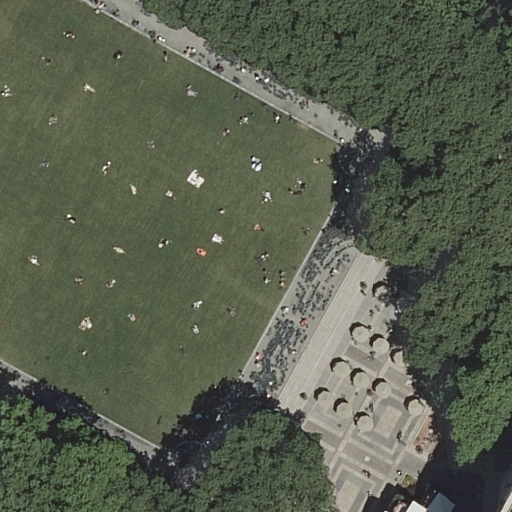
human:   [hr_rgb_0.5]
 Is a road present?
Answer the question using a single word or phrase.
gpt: yes

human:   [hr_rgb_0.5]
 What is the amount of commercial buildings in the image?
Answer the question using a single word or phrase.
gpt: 0

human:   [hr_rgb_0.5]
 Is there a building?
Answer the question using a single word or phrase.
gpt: yes

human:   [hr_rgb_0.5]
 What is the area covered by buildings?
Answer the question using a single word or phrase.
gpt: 5572m2

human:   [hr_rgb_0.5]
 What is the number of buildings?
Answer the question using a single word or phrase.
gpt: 1

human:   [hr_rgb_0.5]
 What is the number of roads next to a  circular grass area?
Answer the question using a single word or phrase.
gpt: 0

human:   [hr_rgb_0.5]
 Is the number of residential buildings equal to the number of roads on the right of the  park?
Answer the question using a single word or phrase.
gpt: no

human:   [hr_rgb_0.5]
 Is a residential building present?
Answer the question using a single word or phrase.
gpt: no

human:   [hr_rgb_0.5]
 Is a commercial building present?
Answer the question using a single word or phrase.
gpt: no

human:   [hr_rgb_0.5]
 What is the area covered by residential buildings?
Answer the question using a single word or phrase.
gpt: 0m2

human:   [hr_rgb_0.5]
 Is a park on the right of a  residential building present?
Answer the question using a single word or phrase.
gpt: no

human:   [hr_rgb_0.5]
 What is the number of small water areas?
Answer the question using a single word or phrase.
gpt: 0

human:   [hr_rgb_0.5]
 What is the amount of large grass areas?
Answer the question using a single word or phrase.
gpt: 0

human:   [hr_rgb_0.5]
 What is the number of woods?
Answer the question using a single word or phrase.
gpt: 2

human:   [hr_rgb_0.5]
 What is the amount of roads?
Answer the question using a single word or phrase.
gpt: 3

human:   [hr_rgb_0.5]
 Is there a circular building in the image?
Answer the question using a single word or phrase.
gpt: no

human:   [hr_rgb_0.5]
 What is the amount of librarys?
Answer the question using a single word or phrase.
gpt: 1

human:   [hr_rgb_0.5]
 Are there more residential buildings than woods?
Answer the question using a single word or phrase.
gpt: no

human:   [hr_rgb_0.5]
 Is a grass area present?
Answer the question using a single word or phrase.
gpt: yes

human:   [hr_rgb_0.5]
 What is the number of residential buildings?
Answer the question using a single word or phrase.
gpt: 0

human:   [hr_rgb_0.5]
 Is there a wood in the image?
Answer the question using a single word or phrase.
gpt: yes

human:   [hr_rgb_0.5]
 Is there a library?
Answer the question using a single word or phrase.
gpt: yes

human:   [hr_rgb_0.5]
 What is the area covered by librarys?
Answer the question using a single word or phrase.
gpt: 5572m2

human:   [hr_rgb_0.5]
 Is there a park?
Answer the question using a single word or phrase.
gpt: yes

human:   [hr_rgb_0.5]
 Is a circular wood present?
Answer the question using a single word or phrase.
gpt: no

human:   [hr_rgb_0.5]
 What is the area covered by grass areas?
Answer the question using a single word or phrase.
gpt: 66m2

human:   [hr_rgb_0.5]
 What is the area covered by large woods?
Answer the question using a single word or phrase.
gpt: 5212m2

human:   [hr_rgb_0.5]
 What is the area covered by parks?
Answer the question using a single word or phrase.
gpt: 4621m2

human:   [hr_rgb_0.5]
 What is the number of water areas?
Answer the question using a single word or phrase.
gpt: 0

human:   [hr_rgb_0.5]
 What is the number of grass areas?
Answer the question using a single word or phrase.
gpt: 1

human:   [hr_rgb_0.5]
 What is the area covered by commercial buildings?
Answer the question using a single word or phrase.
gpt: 0m2

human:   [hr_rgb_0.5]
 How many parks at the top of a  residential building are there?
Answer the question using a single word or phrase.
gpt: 0

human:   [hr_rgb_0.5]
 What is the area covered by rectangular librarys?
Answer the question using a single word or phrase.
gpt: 0m2

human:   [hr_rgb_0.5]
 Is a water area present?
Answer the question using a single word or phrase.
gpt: no

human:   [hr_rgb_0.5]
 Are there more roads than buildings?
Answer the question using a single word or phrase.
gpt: yes

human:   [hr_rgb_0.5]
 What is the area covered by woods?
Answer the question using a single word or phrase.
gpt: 5212m2

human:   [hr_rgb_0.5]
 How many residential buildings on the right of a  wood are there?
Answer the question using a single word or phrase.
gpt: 0

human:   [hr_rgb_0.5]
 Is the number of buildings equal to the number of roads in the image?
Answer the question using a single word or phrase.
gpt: no

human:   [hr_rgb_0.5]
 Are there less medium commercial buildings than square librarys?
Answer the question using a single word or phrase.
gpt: no

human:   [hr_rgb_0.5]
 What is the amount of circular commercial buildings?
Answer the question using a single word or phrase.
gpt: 0

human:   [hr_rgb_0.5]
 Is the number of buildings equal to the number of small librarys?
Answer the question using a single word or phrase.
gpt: no

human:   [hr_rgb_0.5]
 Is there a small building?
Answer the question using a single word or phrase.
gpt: no

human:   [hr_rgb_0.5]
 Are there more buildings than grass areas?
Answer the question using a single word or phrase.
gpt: no

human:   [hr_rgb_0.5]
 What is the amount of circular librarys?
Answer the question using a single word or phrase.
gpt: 0

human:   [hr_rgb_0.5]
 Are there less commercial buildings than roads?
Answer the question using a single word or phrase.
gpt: yes

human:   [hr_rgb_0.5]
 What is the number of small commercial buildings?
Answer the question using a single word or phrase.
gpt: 0

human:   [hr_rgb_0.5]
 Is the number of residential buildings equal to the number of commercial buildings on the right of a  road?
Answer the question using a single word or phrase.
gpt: yes

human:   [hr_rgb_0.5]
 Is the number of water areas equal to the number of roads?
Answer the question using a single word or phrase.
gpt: no

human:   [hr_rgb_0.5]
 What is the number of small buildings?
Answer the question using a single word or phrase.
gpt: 0

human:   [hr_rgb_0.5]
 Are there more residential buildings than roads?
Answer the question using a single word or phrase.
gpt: no

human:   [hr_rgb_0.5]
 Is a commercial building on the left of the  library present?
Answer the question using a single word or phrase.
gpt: no

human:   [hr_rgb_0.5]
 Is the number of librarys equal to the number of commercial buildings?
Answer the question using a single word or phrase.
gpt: no

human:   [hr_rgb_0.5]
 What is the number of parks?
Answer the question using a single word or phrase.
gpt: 1

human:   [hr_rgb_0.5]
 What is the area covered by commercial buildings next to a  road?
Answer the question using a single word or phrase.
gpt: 0m2

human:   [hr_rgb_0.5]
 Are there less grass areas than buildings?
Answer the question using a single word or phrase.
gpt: no

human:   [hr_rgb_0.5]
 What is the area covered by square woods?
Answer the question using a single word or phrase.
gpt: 0m2

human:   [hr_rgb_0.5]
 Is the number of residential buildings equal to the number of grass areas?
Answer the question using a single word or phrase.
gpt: no

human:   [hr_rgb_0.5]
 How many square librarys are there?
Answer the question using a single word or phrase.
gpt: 0

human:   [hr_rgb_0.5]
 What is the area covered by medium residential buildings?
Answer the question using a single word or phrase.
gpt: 0m2

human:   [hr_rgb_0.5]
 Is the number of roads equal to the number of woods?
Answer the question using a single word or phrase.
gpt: no

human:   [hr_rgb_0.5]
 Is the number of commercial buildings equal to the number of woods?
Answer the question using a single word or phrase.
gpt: no

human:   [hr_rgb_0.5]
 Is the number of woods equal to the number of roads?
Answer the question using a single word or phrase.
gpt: no

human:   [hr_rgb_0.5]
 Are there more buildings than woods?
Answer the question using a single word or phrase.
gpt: no

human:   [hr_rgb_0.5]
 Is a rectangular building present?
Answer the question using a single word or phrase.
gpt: no